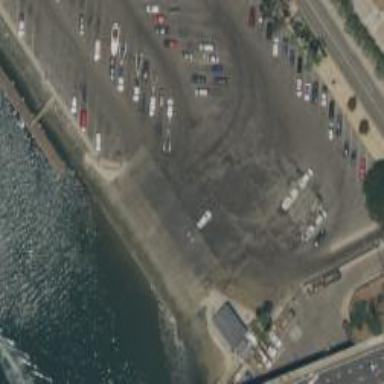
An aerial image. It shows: Slipway on leisure land.